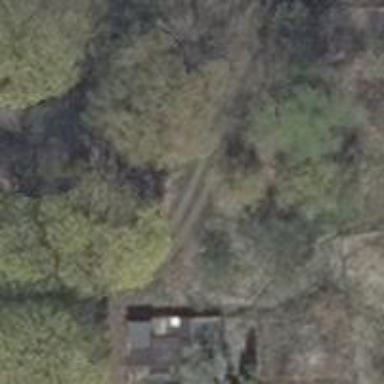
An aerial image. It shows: Driveway.